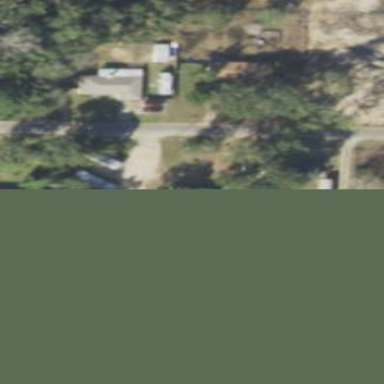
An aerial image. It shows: Residential area known as trailer park.